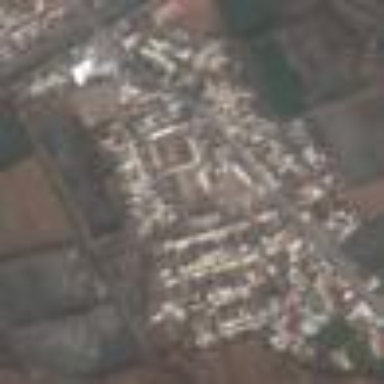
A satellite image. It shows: Residential area in village.